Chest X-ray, AP view. Patient: 68 years old, sex F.
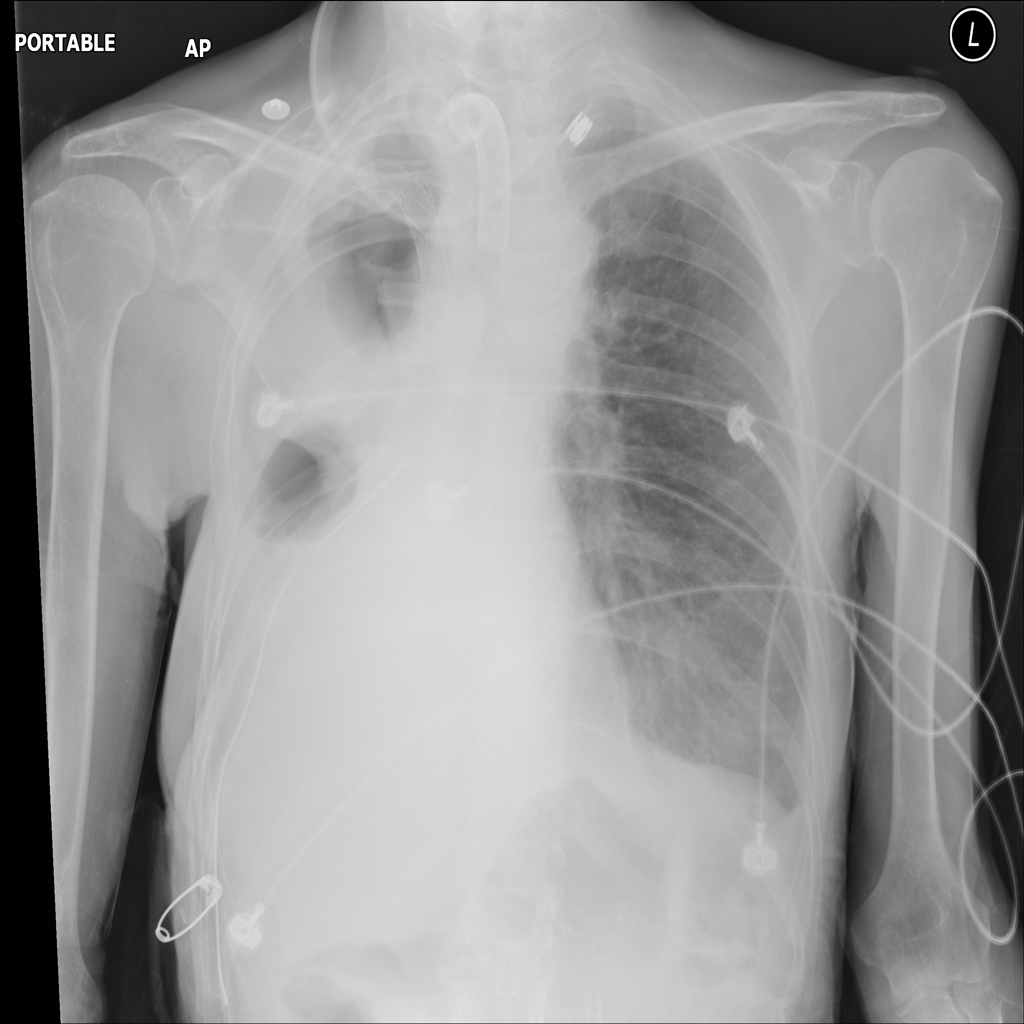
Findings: No Finding